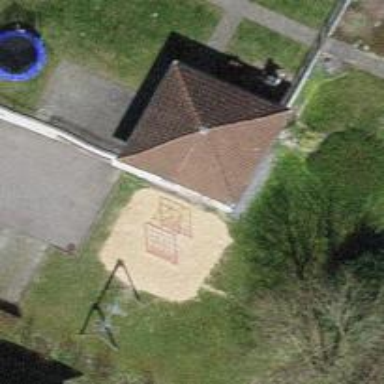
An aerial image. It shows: Playground featuring climbing frame.